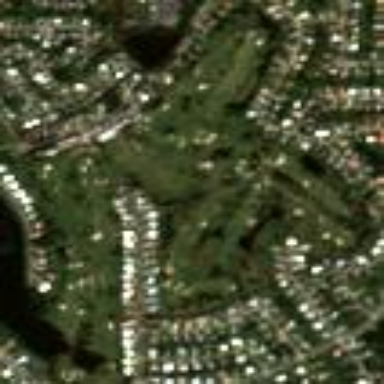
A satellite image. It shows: Golf course.